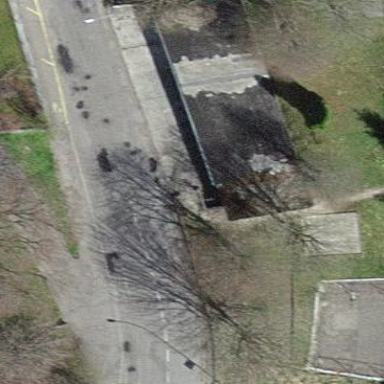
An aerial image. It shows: Group of garages.